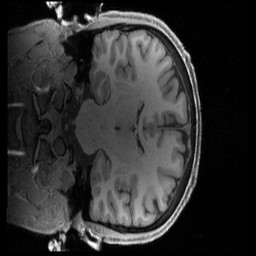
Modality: T1w
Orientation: coronal
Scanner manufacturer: siemens
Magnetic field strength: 3 T
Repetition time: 2.4 s
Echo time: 0.00222 s